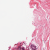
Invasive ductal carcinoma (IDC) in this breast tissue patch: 0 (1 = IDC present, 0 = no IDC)